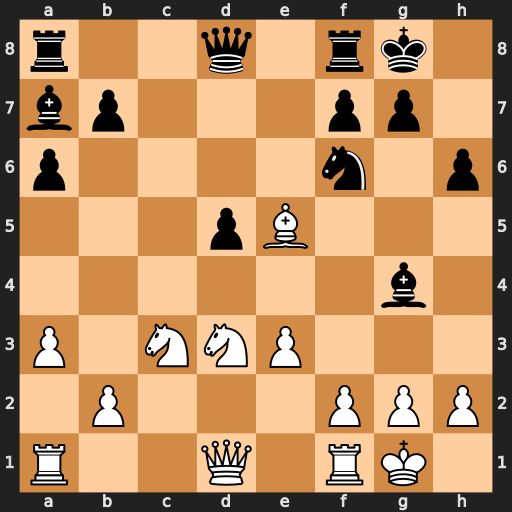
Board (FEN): r2q1rk1/bp3pp1/p4n1p/3pB3/6b1/P1NNP3/1P3PPP/R2Q1RK1
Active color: w
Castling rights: -
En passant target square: -
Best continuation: Bxf6 Bxd1 Bxd8